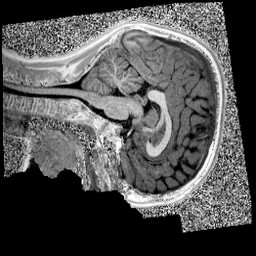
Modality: UNIT1
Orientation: sagittal
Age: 11
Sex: male
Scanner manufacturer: siemens
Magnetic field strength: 3 T
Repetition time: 4 s
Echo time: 0.00299 s